Question: I don't understand why this loop starts at 8 and 18 when I output it, but when I try "i < 10 and j < 10", it starts at 2 and 2. Can someone explain this to me?
'''
class Program
{
static void Main(string[] args)
{
for (int i = 2; i < 100; i++)
{
for (int j = 2; j < 100; j++)
{
Console.WriteLine("i = {0} and j = {1}", i, j);
}
}
}
}
'''

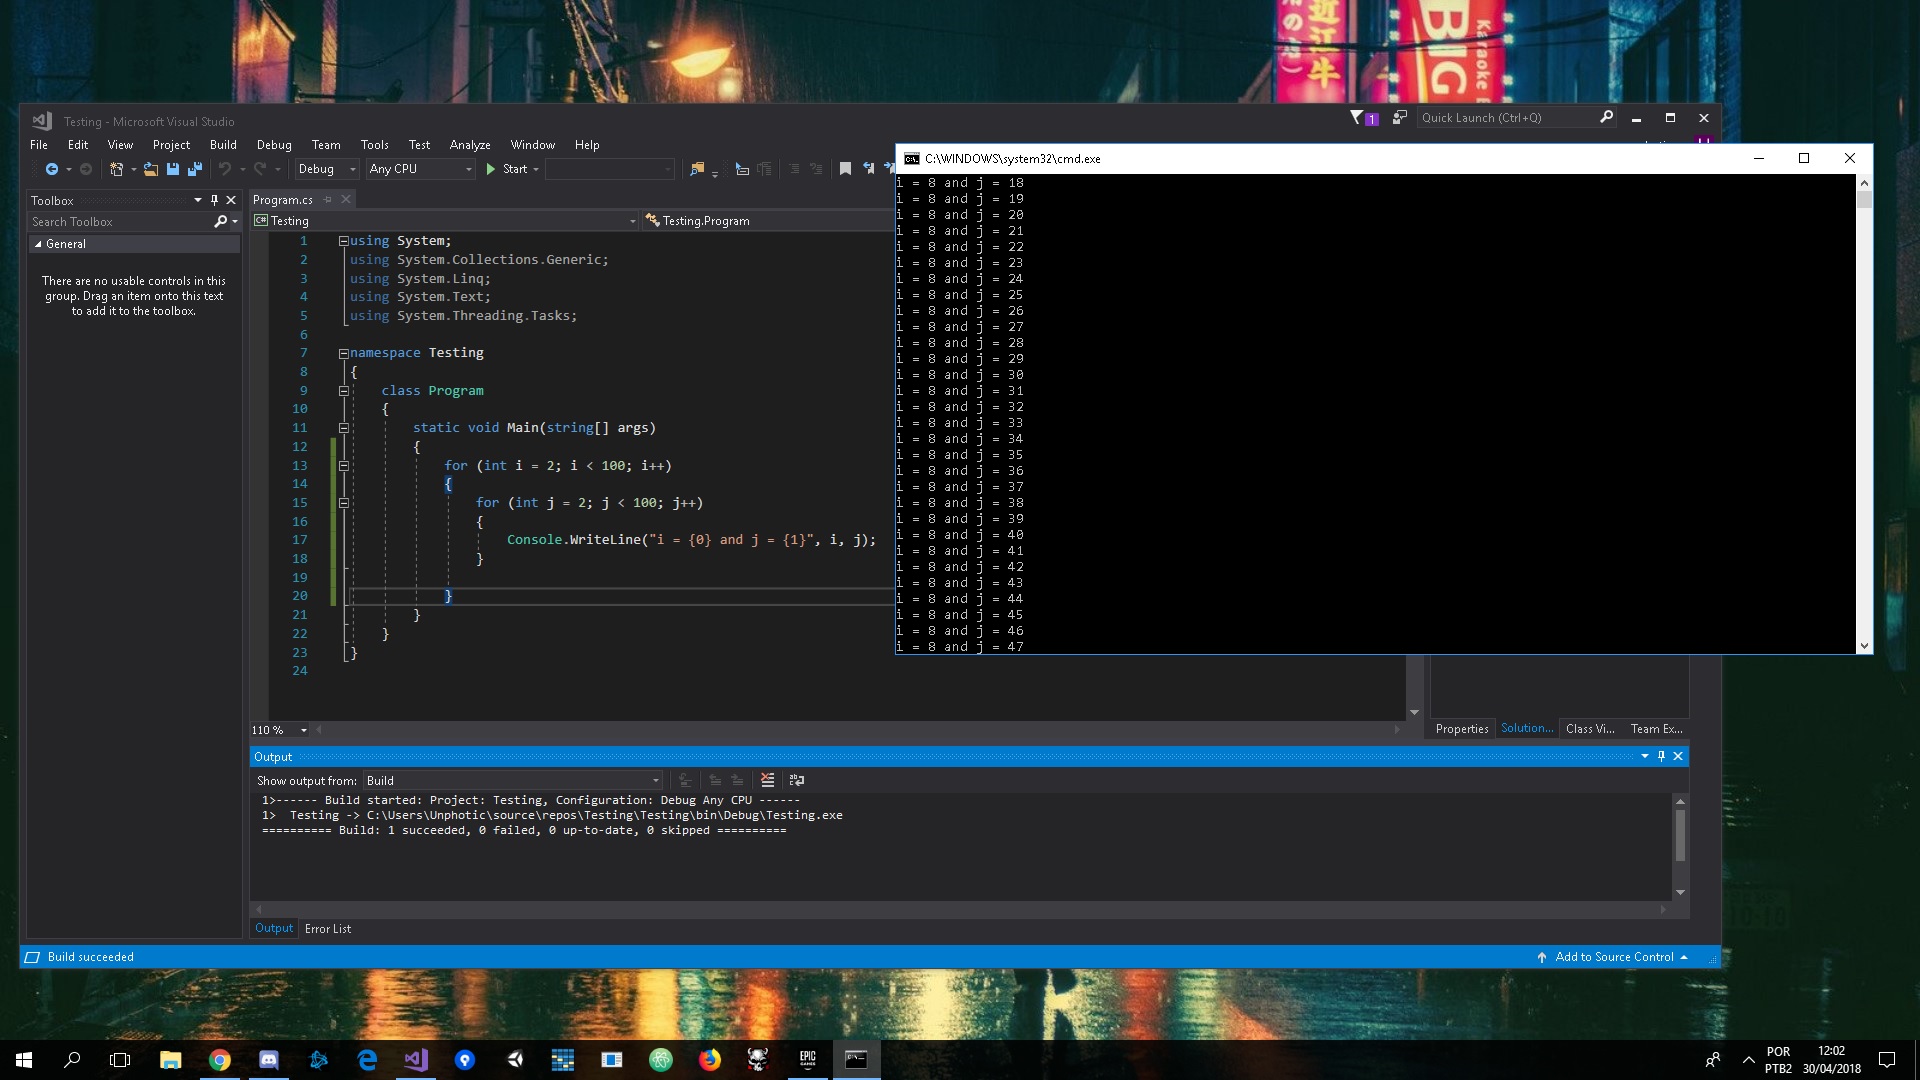
Answer: Are you sure that it isn't starting at 'i = 2' and 'j = 2'? You are running this loop so many times that your console output may not show that it starts at 2,2, even though it does. Try setting a breakpoint in the second for loop, I think you'll see it is starting at 2, 2. That's because the buffer size is too small.
Here's what you can do:
- - -
You can refer to <URL> for more.